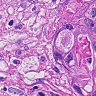
Metastatic tissue present: yes